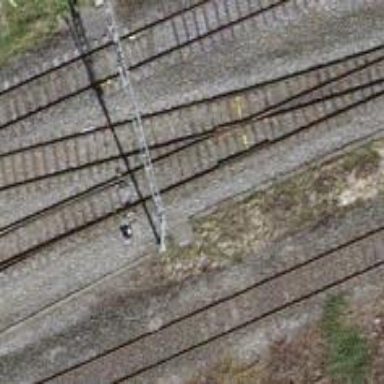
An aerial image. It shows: Railway switch.